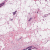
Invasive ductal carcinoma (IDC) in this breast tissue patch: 0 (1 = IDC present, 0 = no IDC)